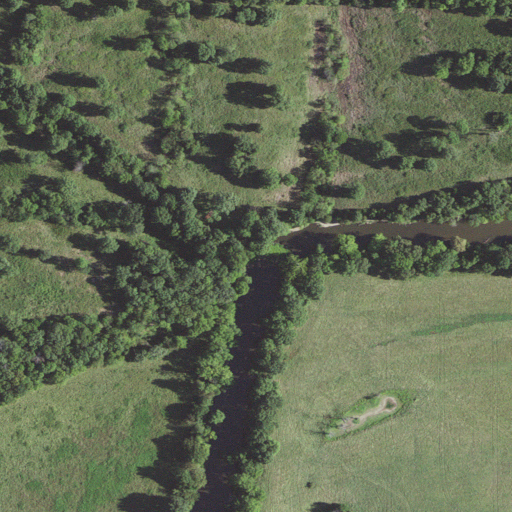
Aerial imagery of valley in Missouri named Spring Hollow containing pasture, deciduous forest, and mixed forest